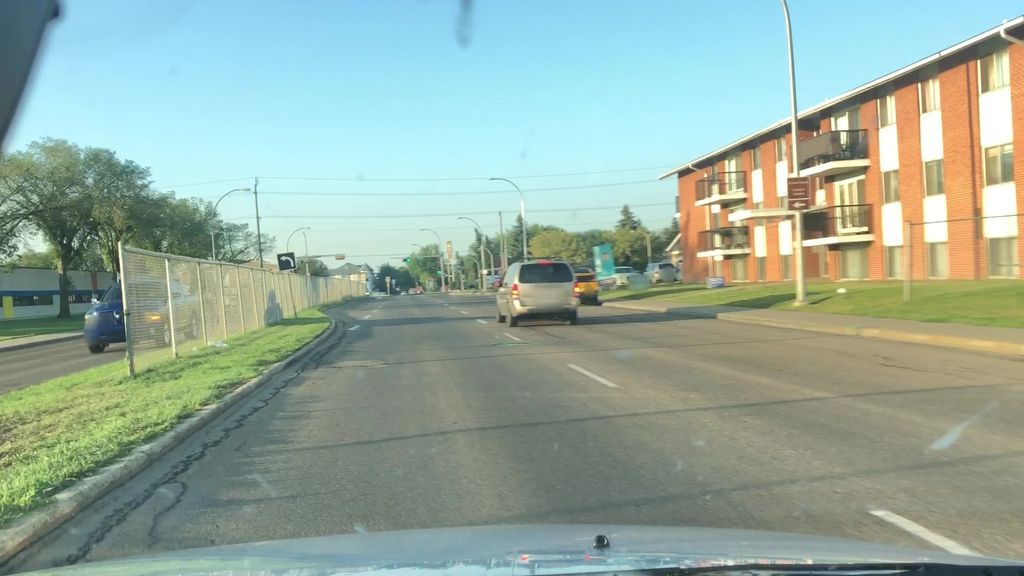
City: edmonton